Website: bh-photo
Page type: account-selection
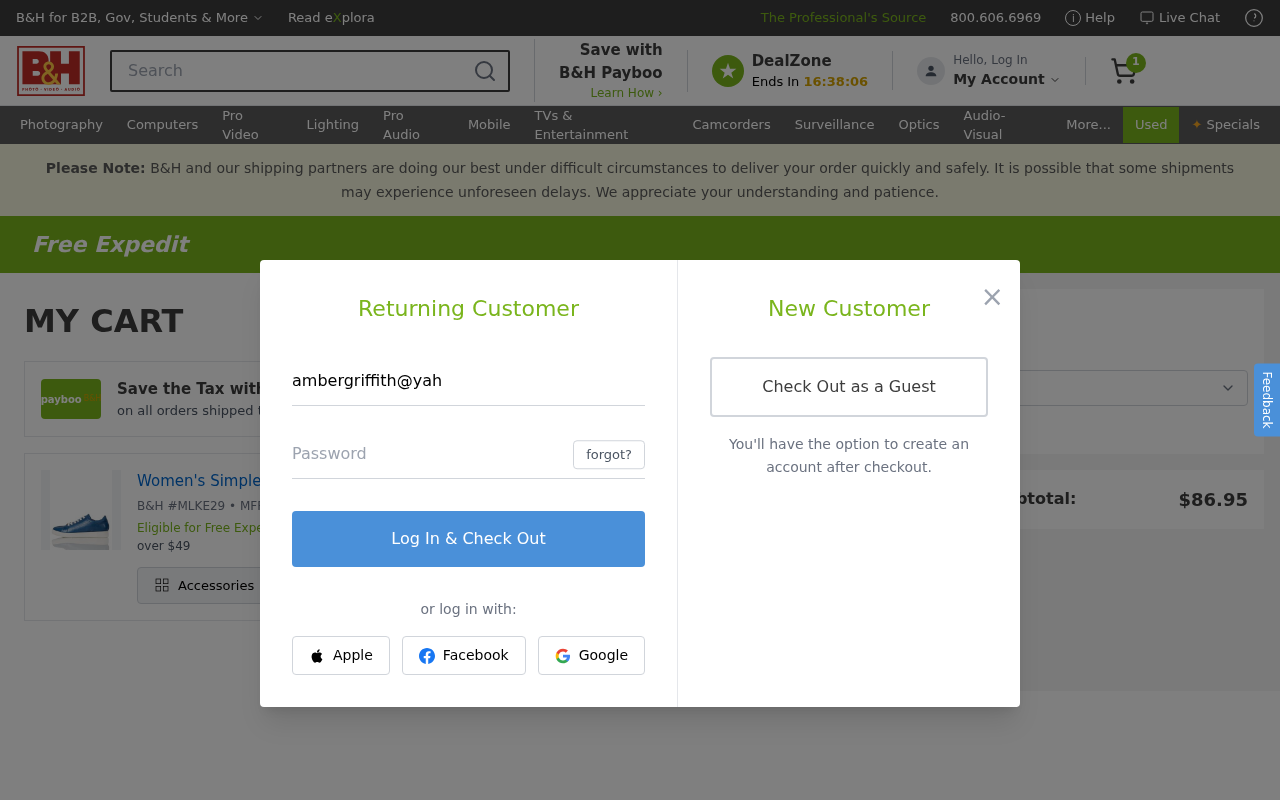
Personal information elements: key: PII_EMAIL
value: ambergriffith@yahoo.com
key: PII_POSTCODE
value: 41338
Product elements: key: PRODUCT1_NAME
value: Women's Simple Leather Low-Top Sneakers, Light Blue, 10.5 US
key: PRODUCT1_QUANTITY
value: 1
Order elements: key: ORDER_NUM_ITEMS
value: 1
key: ORDER_SUBTOTAL
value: $86.95
Search elements: key: HEADER_SEARCH
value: Search
Other elements: key: BH_ITEM_NUMBER
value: MLKE29
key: MFR_NUMBER
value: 30715L